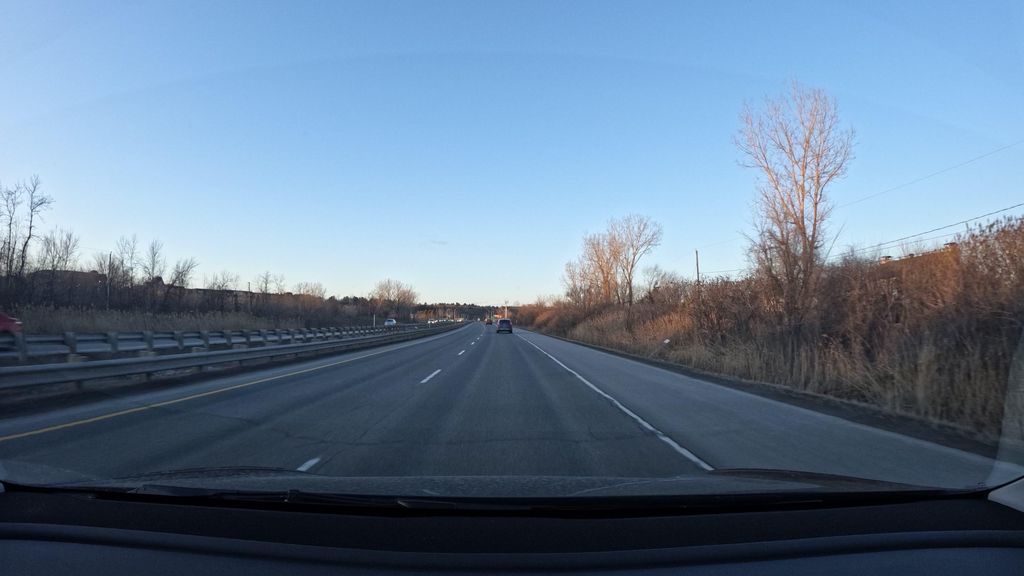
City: montreal